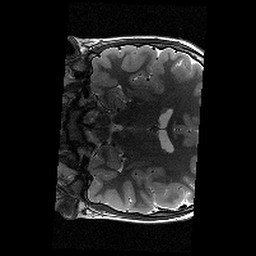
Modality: T2w
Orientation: coronal
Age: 13
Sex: male
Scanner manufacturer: siemens
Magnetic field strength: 3 T
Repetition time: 9.23 s
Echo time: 0.067 s